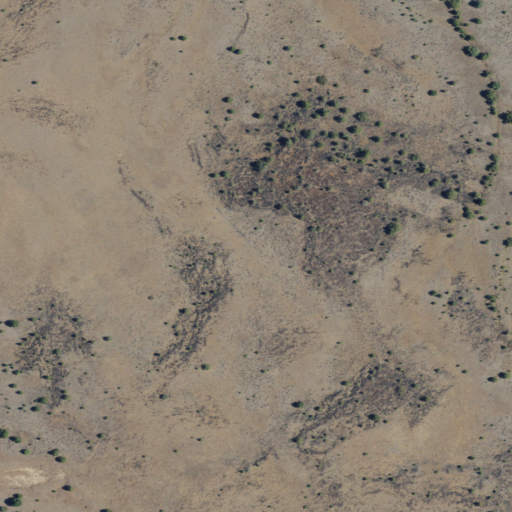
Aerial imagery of plain(s) in California named Adobe Flat containing shrub and grassland